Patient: sex M, age 73
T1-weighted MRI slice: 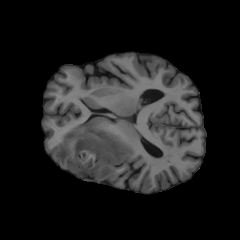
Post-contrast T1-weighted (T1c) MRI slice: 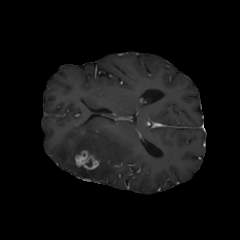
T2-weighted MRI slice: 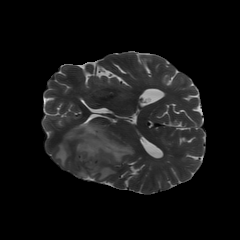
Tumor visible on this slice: yes
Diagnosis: Glioblastoma, IDH-wildtype
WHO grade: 4